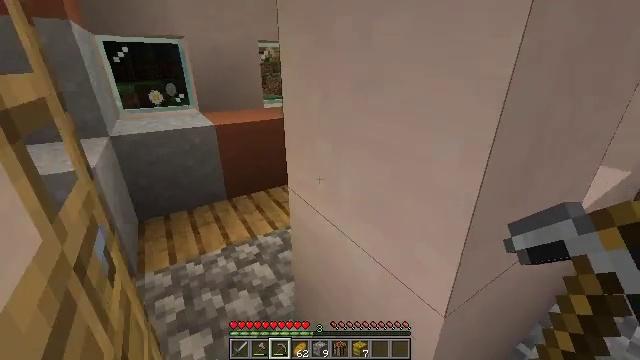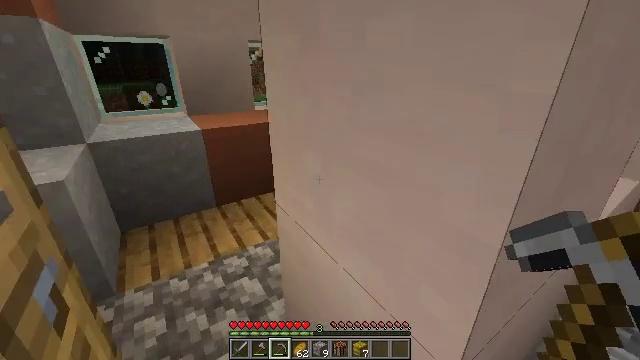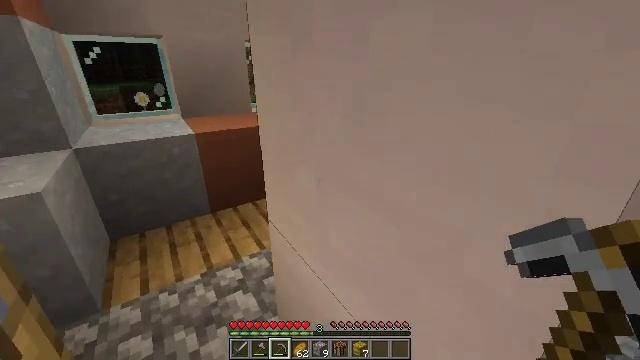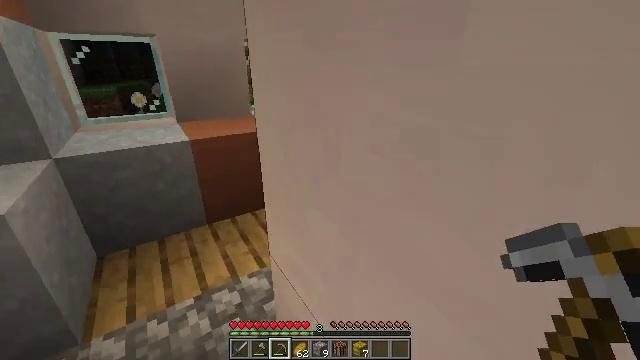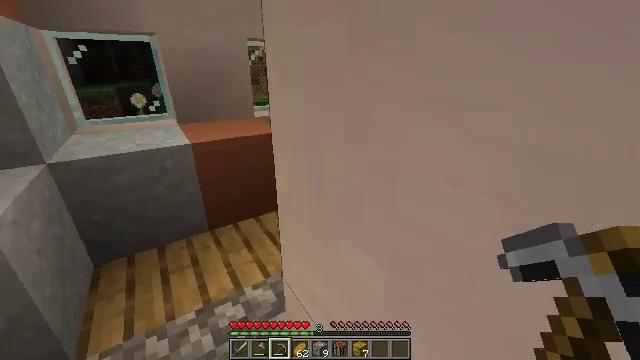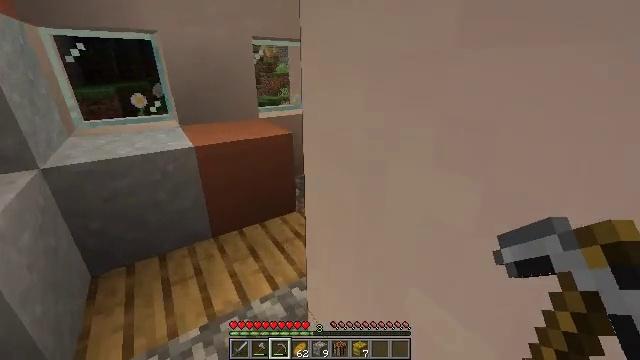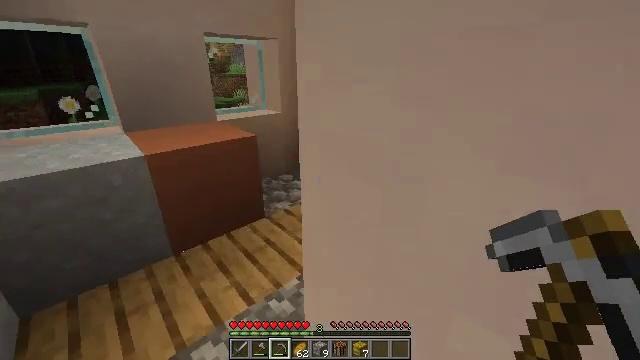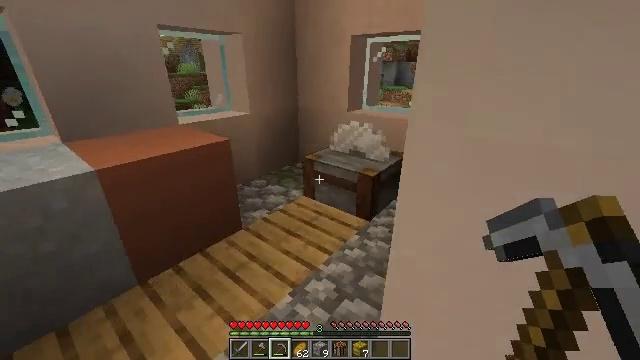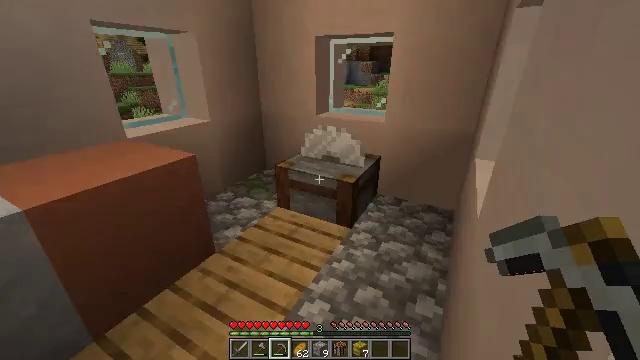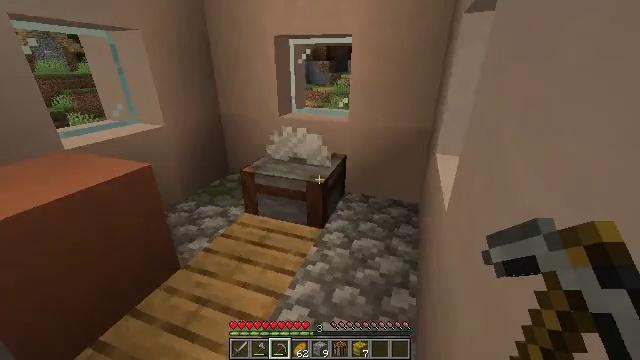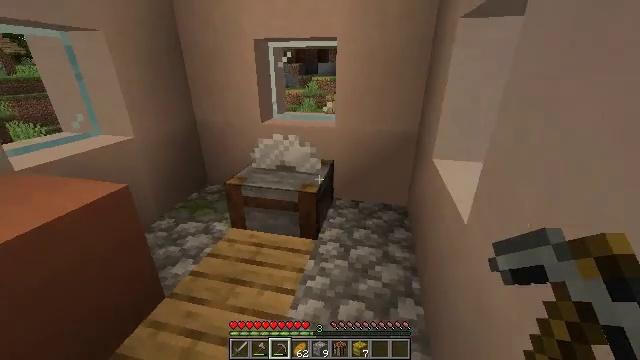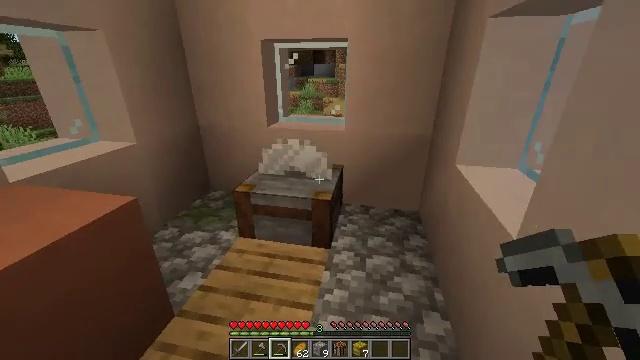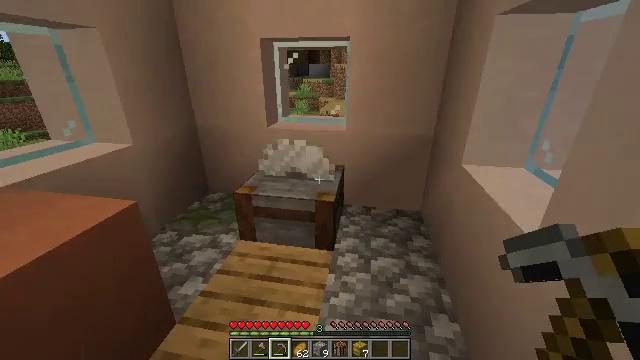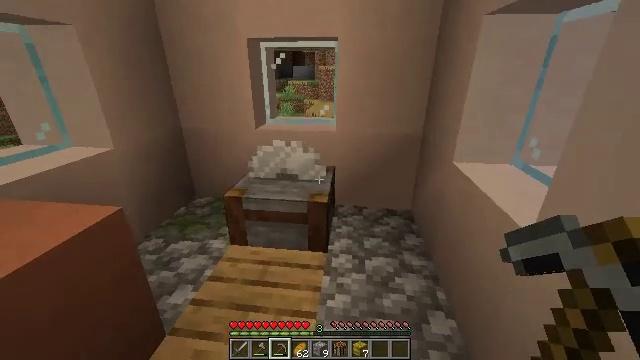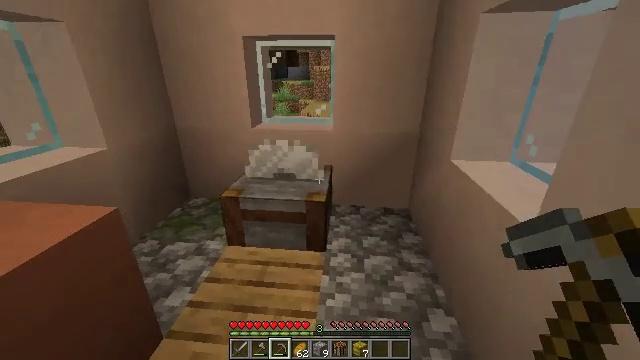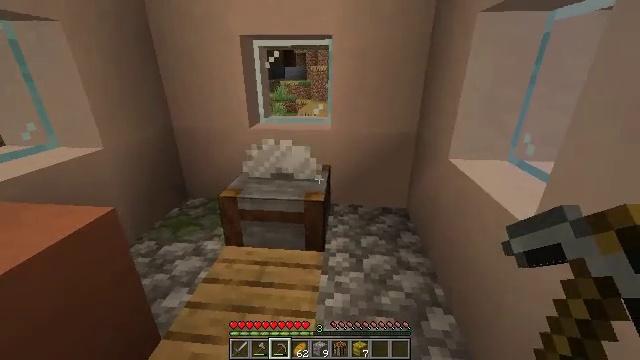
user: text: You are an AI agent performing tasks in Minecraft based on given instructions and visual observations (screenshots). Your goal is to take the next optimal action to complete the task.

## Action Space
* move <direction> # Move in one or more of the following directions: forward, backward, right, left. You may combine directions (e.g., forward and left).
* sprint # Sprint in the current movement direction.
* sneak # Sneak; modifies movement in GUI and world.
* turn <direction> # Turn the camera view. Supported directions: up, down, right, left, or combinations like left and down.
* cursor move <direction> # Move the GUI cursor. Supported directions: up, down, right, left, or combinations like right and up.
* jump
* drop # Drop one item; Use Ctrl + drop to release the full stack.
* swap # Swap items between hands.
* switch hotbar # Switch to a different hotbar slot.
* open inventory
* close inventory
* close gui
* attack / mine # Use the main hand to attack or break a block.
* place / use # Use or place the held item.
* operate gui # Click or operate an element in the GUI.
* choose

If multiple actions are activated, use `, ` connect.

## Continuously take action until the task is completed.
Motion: motion action
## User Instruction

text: Harvest hay blocks from the village.
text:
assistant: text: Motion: move forward, turn right
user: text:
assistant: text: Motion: move forward
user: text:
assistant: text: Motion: move forward
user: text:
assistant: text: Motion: move forward
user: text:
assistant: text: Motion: move forward and move left
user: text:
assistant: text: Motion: move forward and move left, turn right
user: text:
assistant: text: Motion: move forward and move left, turn right
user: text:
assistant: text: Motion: move forward and move left, turn right
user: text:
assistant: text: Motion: move forward and move left, turn right
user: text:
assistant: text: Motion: move forward and move left, turn right
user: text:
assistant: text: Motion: turn right
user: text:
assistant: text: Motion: turn right
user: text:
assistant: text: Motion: turn right
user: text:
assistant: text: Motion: turn right
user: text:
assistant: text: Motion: no_op
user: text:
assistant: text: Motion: turn left
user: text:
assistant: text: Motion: turn left
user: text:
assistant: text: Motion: turn left
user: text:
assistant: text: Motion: turn left
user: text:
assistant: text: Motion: no_op
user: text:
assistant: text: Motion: no_op
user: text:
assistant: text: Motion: turn left
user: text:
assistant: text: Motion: turn left
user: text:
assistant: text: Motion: turn left
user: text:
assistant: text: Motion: turn left
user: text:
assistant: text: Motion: move forward, turn left
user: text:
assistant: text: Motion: move forward
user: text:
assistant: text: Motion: move forward, turn left
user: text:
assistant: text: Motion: move forward, turn left
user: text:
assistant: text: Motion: move forward and move left, turn left